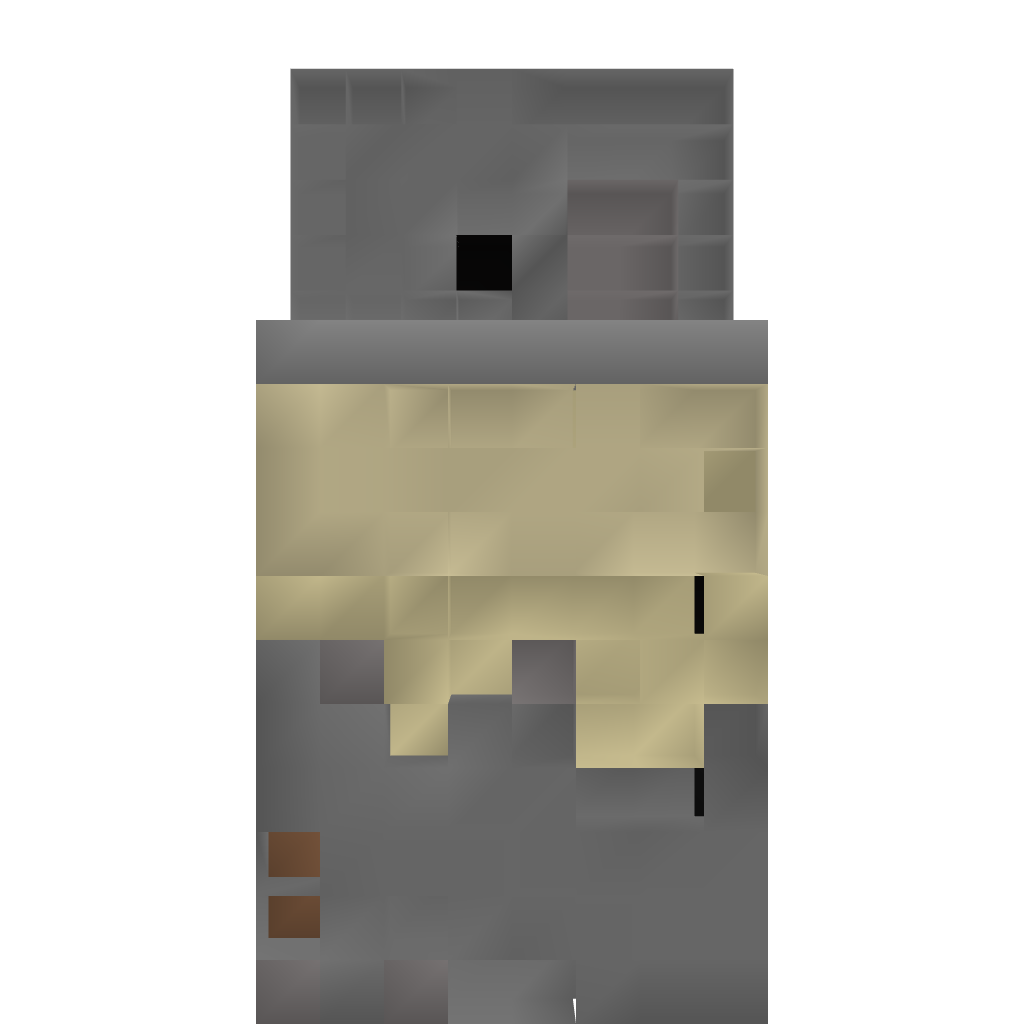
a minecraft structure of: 2W 3H Piston Gravel Door